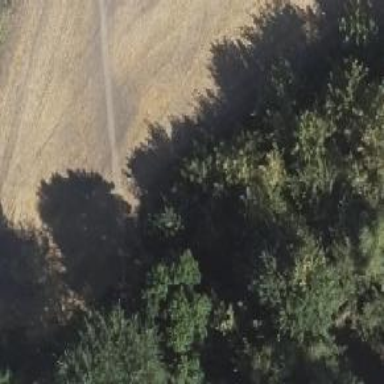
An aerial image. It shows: Dirt path with excellent trail visibility.